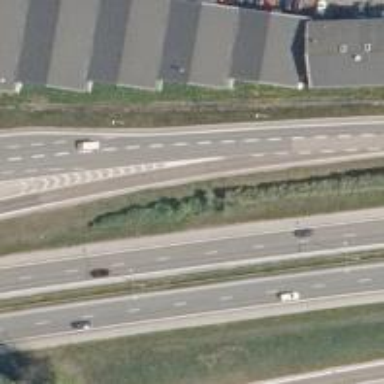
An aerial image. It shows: Asphalt motorway link.